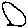
Label: cat